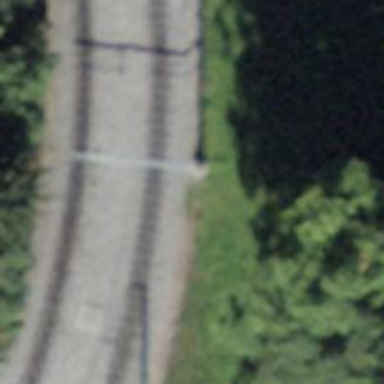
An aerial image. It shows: Narrow-gauge railway track with 1 electrified contact line.